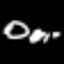
Label: The Eiffel Tower